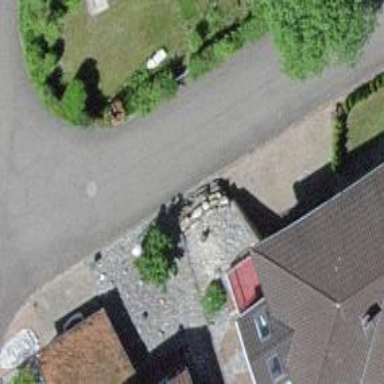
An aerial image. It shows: Residential road.